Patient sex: M
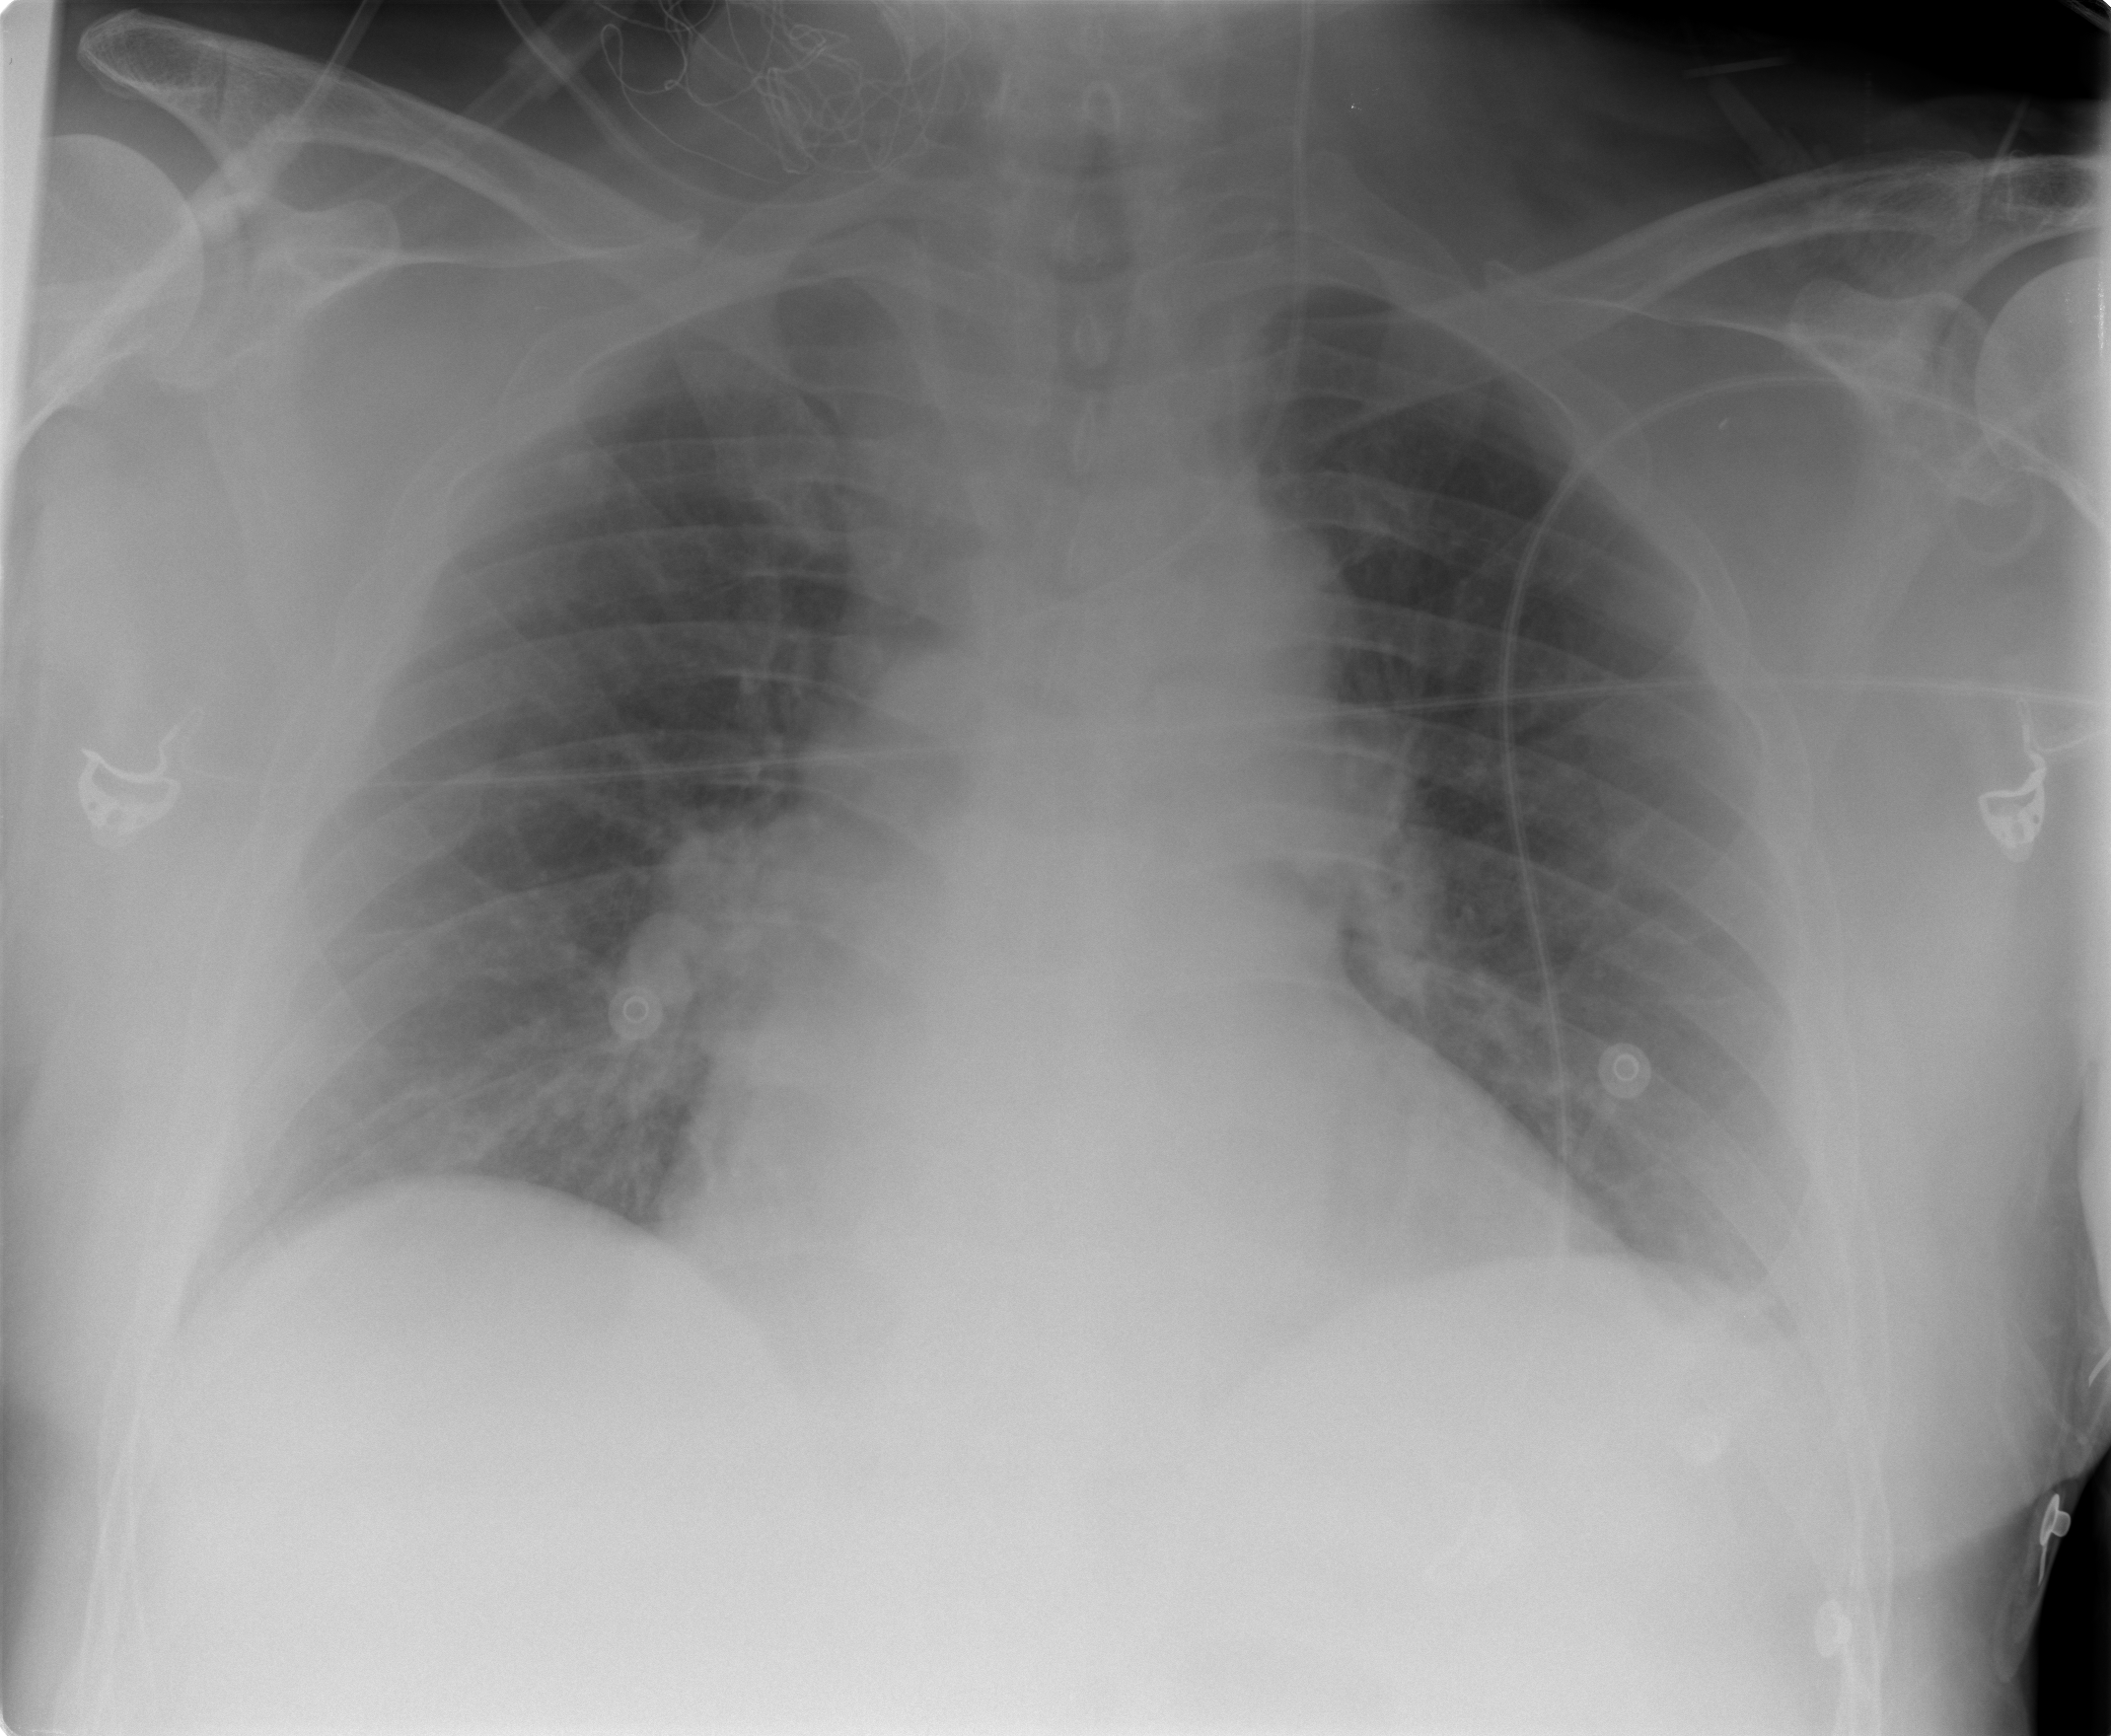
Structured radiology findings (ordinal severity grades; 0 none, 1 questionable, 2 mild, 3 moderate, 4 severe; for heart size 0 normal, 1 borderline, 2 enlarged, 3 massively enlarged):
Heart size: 2
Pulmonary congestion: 1
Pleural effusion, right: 0
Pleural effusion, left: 2
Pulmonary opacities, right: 0
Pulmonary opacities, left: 0
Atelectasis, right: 0
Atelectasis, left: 2